Interaction volume radius: 5 \u00c5
Interaction volume height: 10 \u00c5
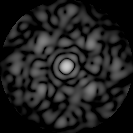
Disorder parameter: 0.5418